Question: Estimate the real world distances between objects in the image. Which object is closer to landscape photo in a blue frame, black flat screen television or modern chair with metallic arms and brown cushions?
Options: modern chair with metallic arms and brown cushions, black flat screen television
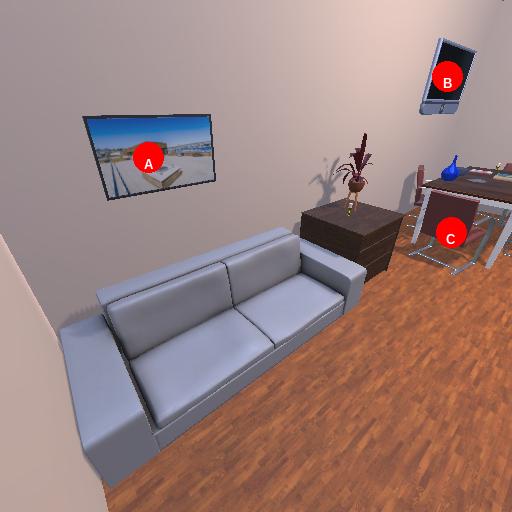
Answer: modern chair with metallic arms and brown cushions